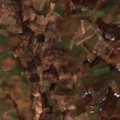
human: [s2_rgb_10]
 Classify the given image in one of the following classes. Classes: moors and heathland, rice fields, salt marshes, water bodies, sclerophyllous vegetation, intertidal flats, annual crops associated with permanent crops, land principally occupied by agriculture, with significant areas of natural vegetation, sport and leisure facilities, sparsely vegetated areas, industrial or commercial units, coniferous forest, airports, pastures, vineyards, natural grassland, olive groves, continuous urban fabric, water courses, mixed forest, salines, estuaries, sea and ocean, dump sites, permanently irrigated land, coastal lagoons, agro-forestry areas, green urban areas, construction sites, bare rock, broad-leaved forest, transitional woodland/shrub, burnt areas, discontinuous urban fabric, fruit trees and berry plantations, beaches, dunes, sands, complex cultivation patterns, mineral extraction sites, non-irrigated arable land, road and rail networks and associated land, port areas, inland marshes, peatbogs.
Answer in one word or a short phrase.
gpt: pastures, complex cultivation patterns, land principally occupied by agriculture, with significant areas of natural vegetation, broad-leaved forest